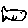
Label: fish